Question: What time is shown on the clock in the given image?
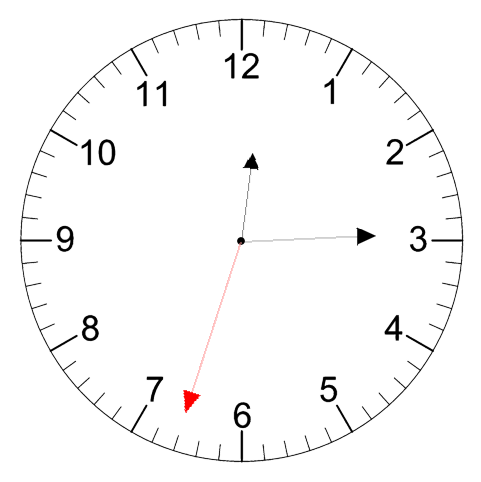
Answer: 12:14:33